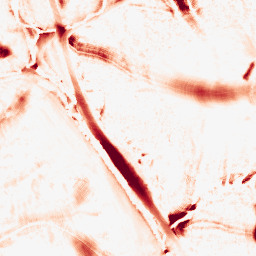
Category: morphological
Decomposition family: tophat
Decomposition parameters: size: 20
mode: white
Upsampling method: sinc_blackman
Upsampling parameters: scale: 2
kernel_size: 16
Upsampling scale: 2